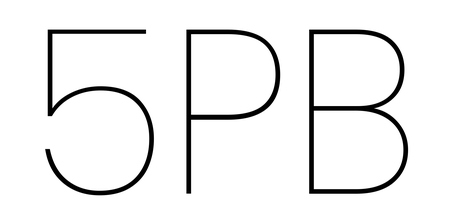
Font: Poppins-Thin